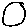
Label: circle